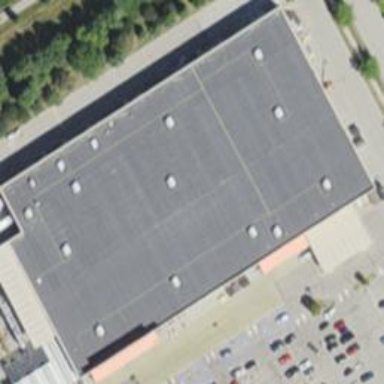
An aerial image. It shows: Commercial building.